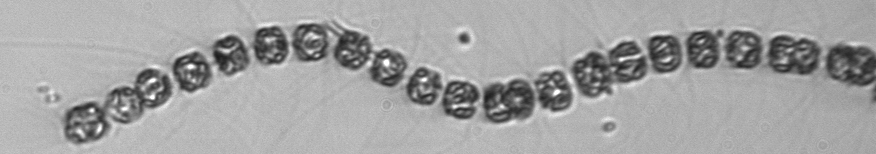
Label: Thalassiosira